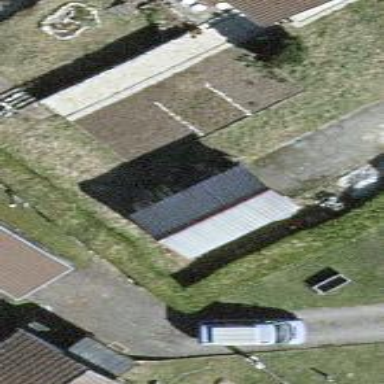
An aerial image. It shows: Garage.